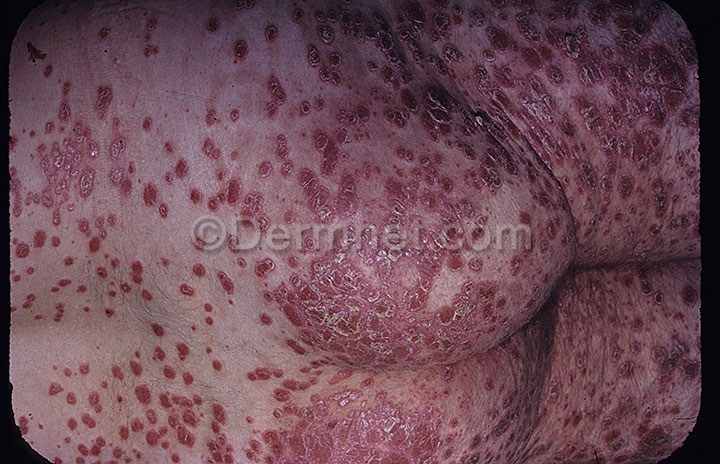
Disease: Psoriasis pictures Lichen Planus and related diseases